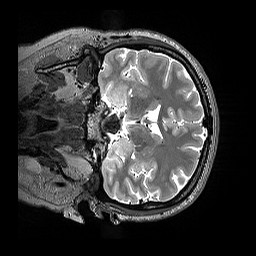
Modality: T2w
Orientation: coronal
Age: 29
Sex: female
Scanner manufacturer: siemens
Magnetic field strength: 3 T
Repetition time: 3.2 s
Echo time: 0.564 s